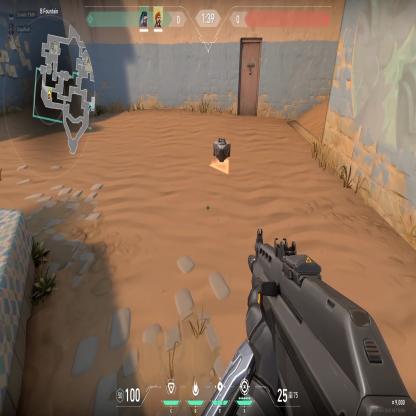
Label: dropped spike